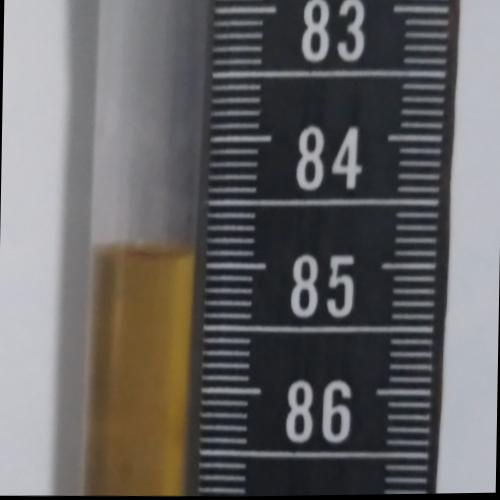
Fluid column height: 84.9 cm